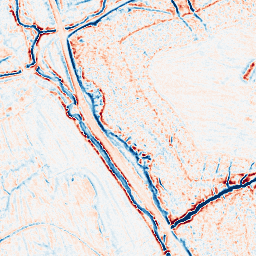
Category: edge_preserving
Decomposition family: bilateral
Decomposition parameters: d: 9
sigma_color: 100
sigma_space: 25
Upsampling method: bicubic
Upsampling parameters: scale: 2
Upsampling scale: 2